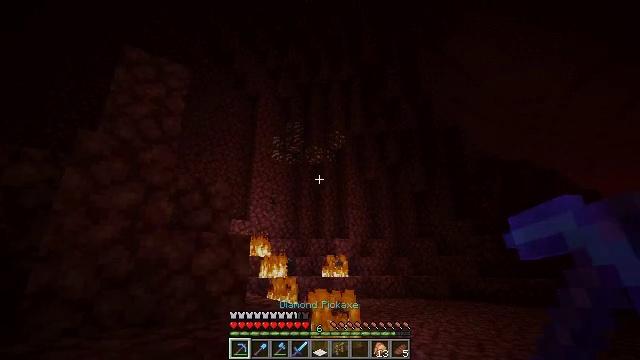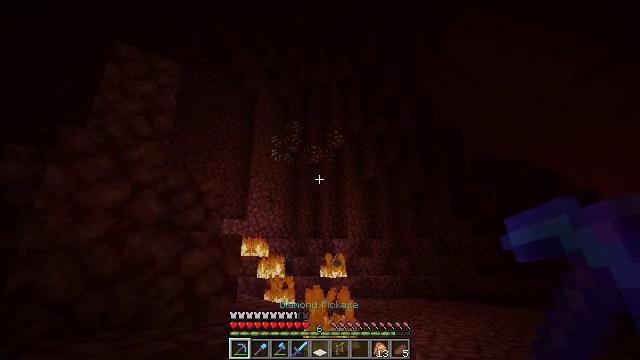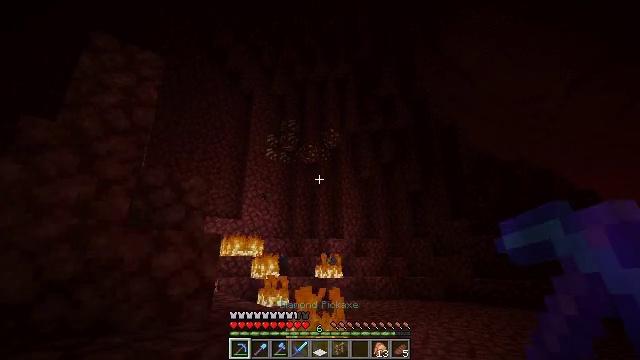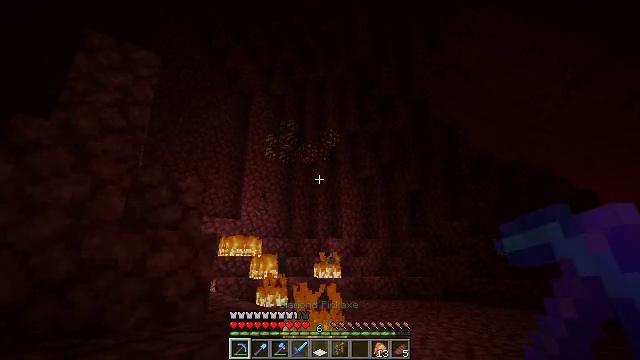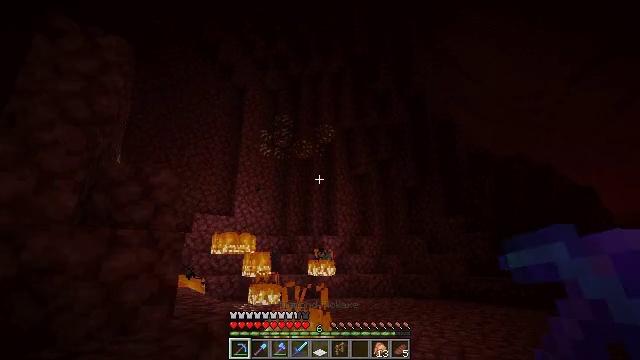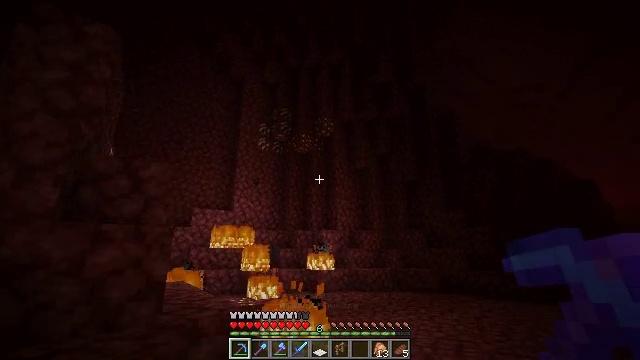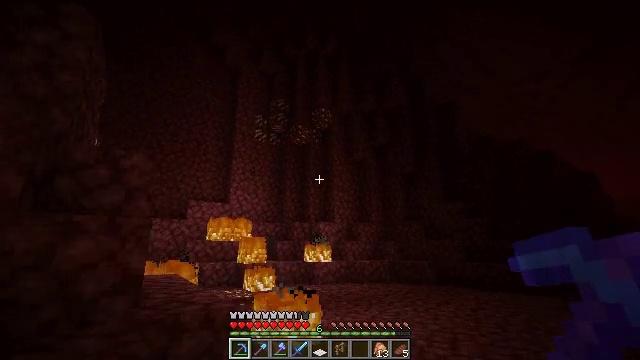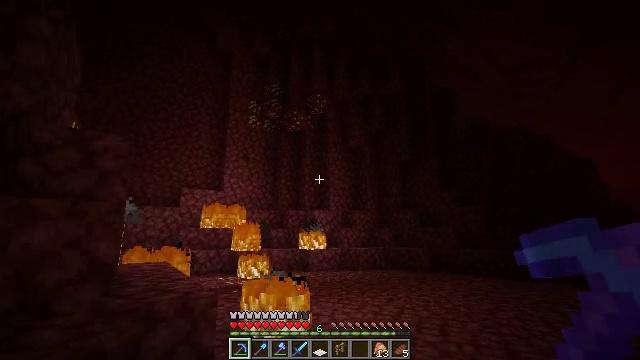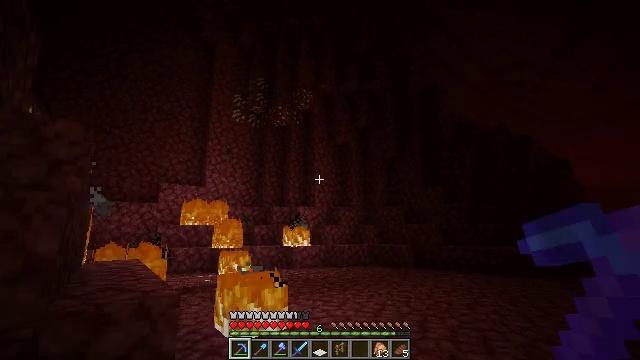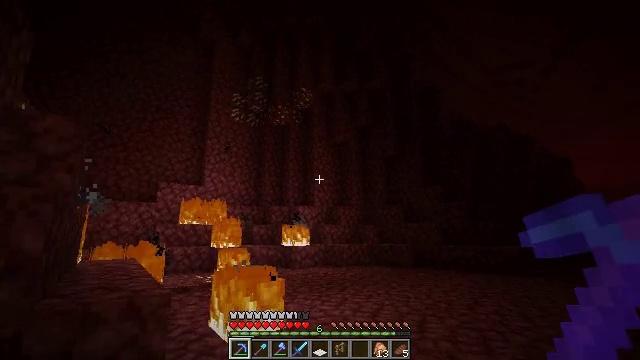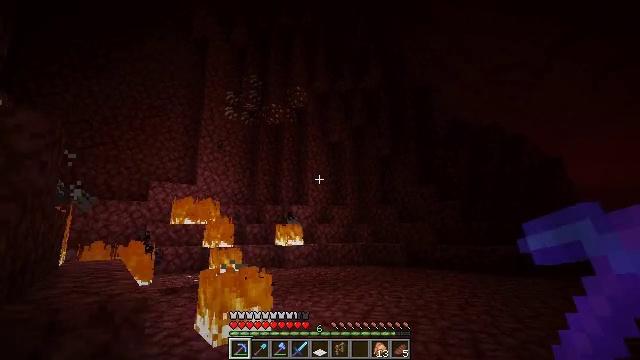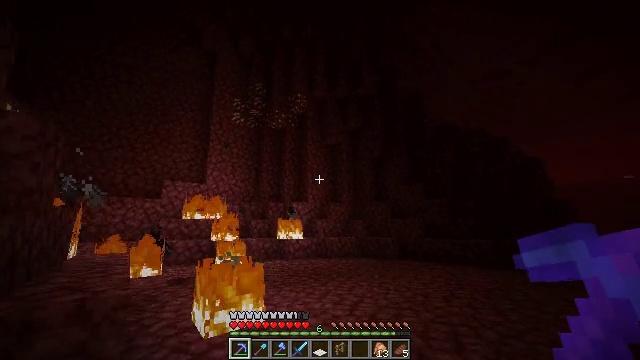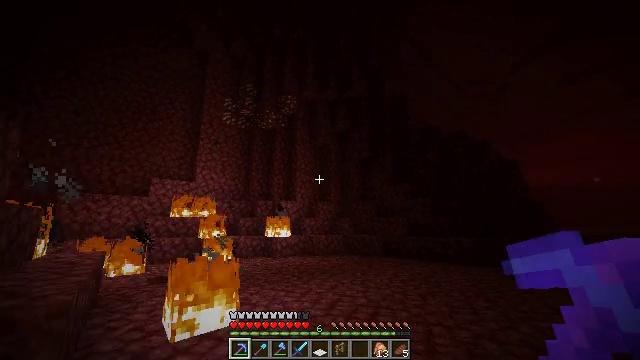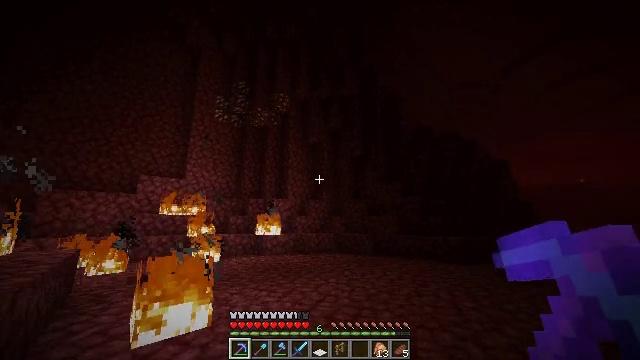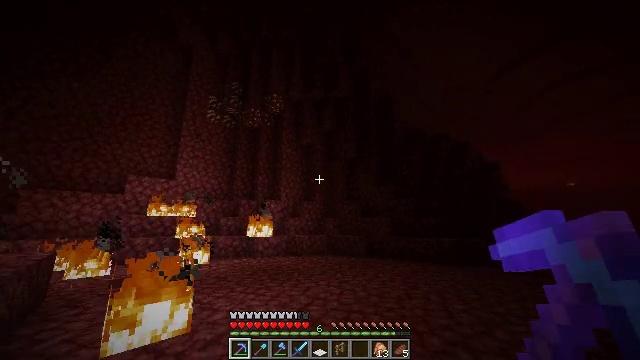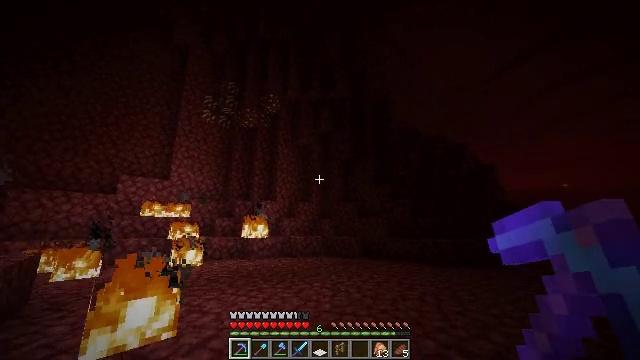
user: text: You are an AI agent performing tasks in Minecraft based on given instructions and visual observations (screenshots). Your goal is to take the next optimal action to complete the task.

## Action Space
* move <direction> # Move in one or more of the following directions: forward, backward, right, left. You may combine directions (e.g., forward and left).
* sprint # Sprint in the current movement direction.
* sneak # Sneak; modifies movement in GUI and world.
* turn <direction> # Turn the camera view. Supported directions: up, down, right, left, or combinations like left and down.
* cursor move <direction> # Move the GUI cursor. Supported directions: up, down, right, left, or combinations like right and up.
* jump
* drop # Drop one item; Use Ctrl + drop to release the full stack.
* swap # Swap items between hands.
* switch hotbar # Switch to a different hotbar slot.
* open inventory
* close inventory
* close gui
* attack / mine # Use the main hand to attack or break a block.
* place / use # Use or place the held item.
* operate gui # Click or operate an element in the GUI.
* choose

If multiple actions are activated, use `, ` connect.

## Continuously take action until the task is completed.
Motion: motion action
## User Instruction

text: Break the fire block.
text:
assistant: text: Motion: move forward and move right
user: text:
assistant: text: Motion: move forward and move right
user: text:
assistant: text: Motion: move forward and move right
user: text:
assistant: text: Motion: move forward and move right
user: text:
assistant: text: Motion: move forward and move right, turn down
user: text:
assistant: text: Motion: move forward and move right, turn down
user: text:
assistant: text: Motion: move forward and move right, turn down
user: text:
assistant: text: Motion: move forward and move right, turn right
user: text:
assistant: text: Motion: move forward and move right, sprint
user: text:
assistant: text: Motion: move forward and move right, sprint
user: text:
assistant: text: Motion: move forward and move right, sprint
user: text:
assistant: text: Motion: move forward and move right, sprint, turn right
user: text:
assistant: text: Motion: move forward and move right, sprint
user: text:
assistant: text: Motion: move forward and move right, sprint, turn right
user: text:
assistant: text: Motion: move forward and move right, sprint
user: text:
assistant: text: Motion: move forward and move right, sprint
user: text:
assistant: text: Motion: move forward and move right, sprint
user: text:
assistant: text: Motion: move forward and move right, sprint
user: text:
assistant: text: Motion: move forward and move right, sprint
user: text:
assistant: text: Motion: move forward and move right, sprint, turn left
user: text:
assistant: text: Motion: move forward and move right, sprint, turn left
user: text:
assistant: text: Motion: move forward and move right, sprint, turn left
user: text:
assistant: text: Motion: move forward and move right, sprint, turn left
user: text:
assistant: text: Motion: move forward and move right, sprint, turn left
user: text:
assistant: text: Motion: move forward and move right, sprint, turn left
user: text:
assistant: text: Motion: move forward and move right, sprint, turn left
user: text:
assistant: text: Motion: move forward and move right, sprint, turn left
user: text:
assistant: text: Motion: move forward and move right, sprint, turn left
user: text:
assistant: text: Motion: move forward and move right, turn left
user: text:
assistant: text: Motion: move forward